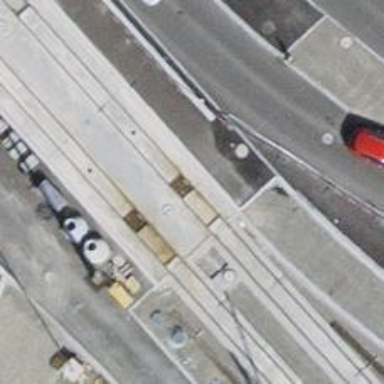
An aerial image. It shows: Tram crossing on the railway.